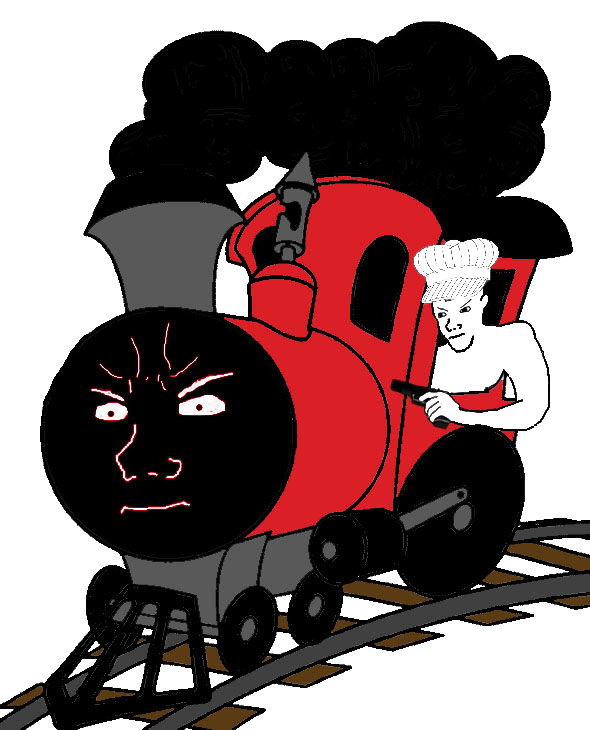
Label: 5_Objakt